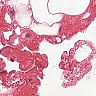
Metastatic tissue present: no